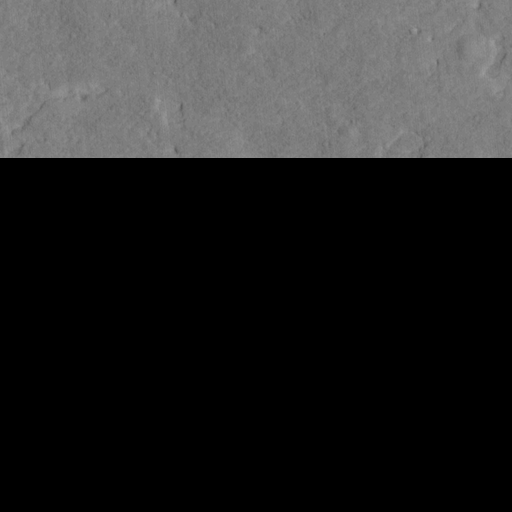
Classes present: Background